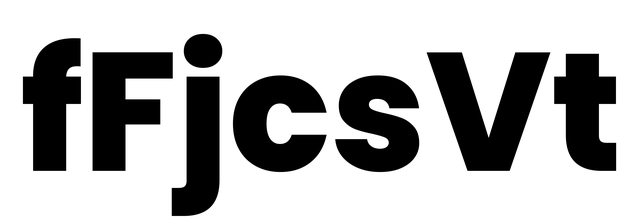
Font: Poppins-ExtraBold